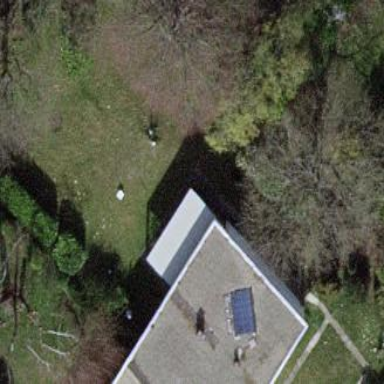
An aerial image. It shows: Garden enclosed by fence.